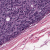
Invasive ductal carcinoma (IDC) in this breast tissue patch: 0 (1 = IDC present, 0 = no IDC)